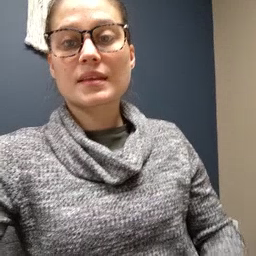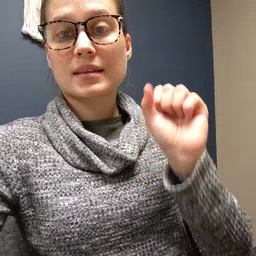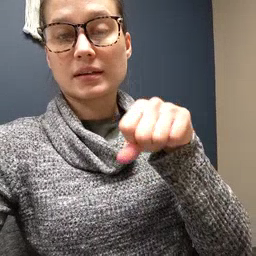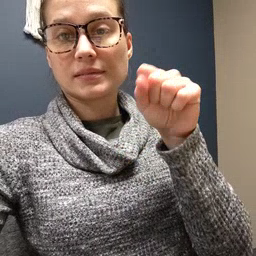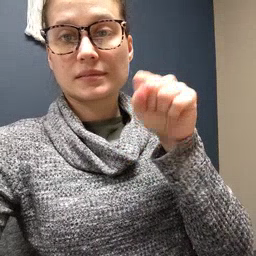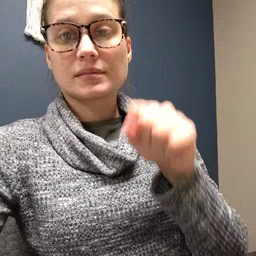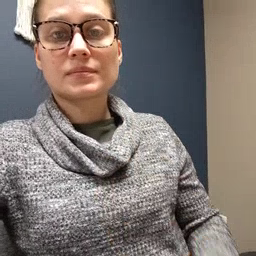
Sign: yes